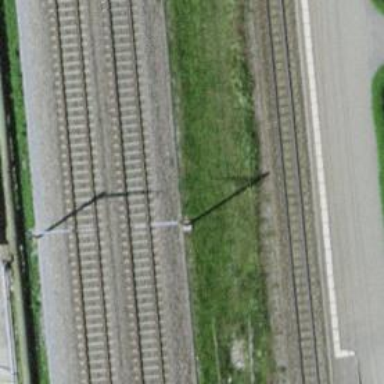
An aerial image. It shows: Railway with electrified contact lines.